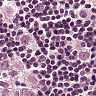
Metastatic tissue present: yes